Interaction volume radius: 5 \u00c5
Interaction volume height: 30 \u00c5
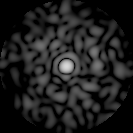
Disorder parameter: 0.8637